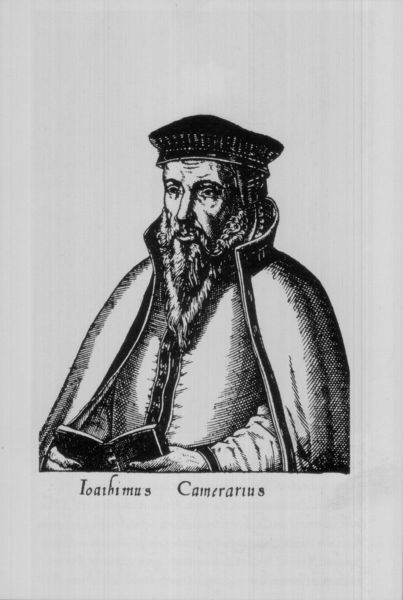
Titel: Bildnis des Joachim Camerarius I (eig. Kammermeister)
Institution: (Seriendruck)
Schlagwörter: dunkel, hand, mann, schatten, umhang, weiß, grau, hell, hintergrund, hut, licht, mund, nase, profil, schwarz, zeichnung, blick, haube, alt, bart, hemd, jacke, kappe, mütze, augen, bibel, falten, gesicht, halten, kleidung, kragen, lang, mensch, pelz, vollbart, ärmel, bildnis, hände, portrait, porträt, auge, haare, halbfigur, mantel, blatt, brustbild, locken, renaissance, kopfbedeckung, holzschnitt, schrift, papier, alter mann, grafik, graphik, falte, inschrift, lesen, knöpfe, dreiviertelprofil, knopfleiste, weste, name, wei, offen, greis, buch, links, druck, druckgraphik, schnitt, schraffur, radierung, stich, schwarzweiß, beschriftung, spitzbart, barett, halbprofil, halbporträt, wohlhabend, halb, wams, gelehrter, lesend, kupferstich, aufgeschlagen, gebildet, nürnberg, latein, neuzeit, haat, joachim, humanismus, gallileo, umang, ioachimus, camerarius, joathimus, ioathimus, mantel., ioachimus camerarius, iochimus camerarius, druck#buch, ioathimus camerarius, joaihimus camerarius, ioaihimus camerarius, halbpofil